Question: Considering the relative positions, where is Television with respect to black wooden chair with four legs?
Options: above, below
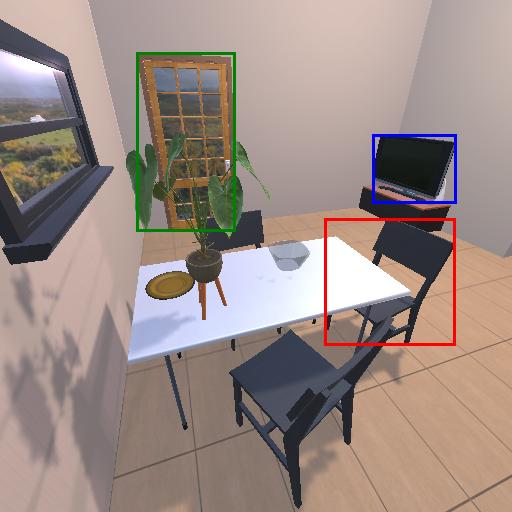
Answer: above